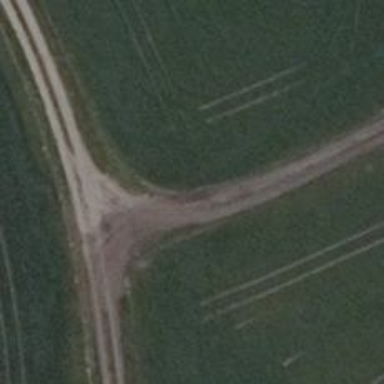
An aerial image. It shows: Dirt track road with grade3 tracktype.